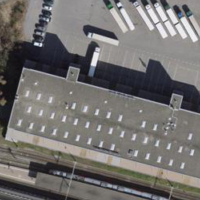
EUNIS habitat code: 54
Species observed at this site:
Streptopelia decaocto
Passer domesticus
Corvus corone
Columba livia